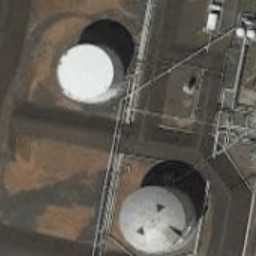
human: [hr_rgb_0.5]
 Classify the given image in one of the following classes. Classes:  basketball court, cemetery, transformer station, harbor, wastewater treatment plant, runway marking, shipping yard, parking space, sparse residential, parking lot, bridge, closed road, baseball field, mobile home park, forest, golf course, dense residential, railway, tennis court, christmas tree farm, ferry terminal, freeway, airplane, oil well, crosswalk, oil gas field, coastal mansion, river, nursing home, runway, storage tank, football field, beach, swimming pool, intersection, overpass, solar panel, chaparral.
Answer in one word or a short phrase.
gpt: storage tank